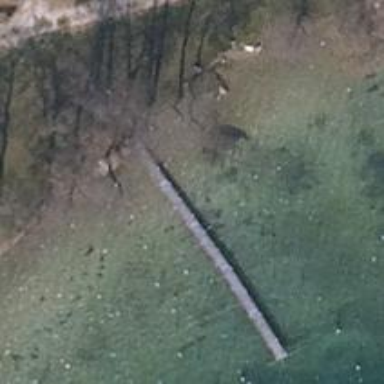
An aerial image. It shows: Man-made pier.